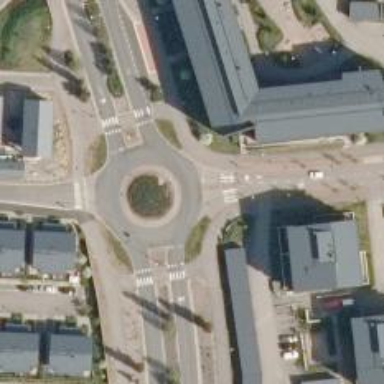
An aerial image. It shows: Tertiary road with asphalt surface leading to roundabout.